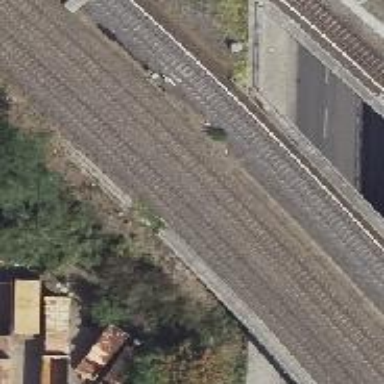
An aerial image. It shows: Railway bridge.